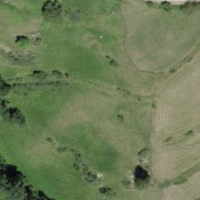
EUNIS habitat code: 26
Species observed at this site:
Prunus padus